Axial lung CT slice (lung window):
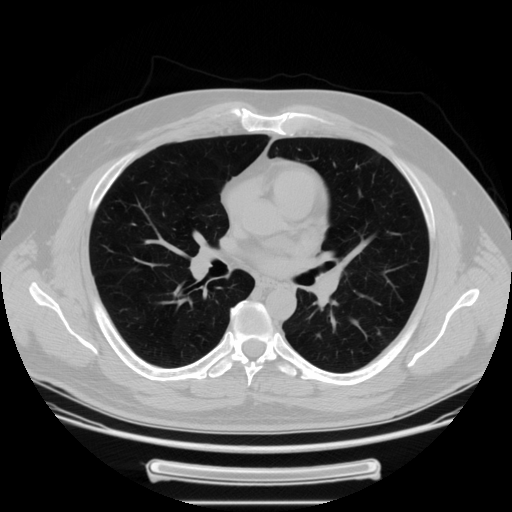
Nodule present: no